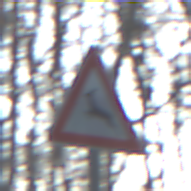
Verkehrszeichen: WildwechselRechts
Umgebung: Outdoor, Nature
Tageszeit: SunriseSunset
Wetter: Clear
Licht: Natural
Jahreszeit: Winter
Kontrast: LowContrast